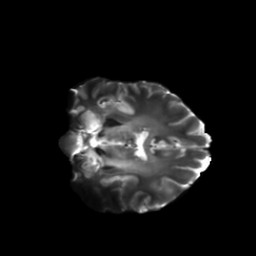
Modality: T2w
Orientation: coronal
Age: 23
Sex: female
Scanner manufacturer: siemens
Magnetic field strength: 6.98 T
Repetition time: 7.776 s
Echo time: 0.076 s